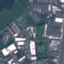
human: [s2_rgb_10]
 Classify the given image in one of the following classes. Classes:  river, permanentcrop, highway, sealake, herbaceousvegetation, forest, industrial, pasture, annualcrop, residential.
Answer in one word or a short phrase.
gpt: Industrial